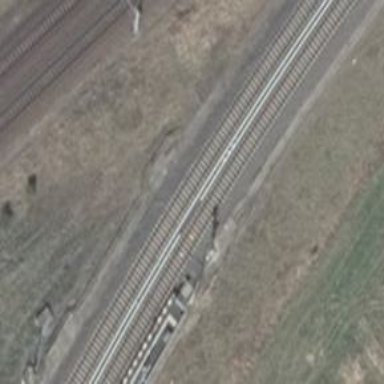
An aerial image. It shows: Railway signal.